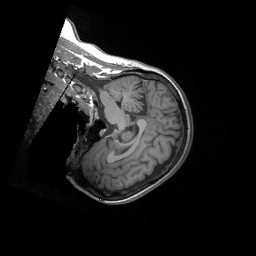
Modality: T1w
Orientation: sagittal
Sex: female